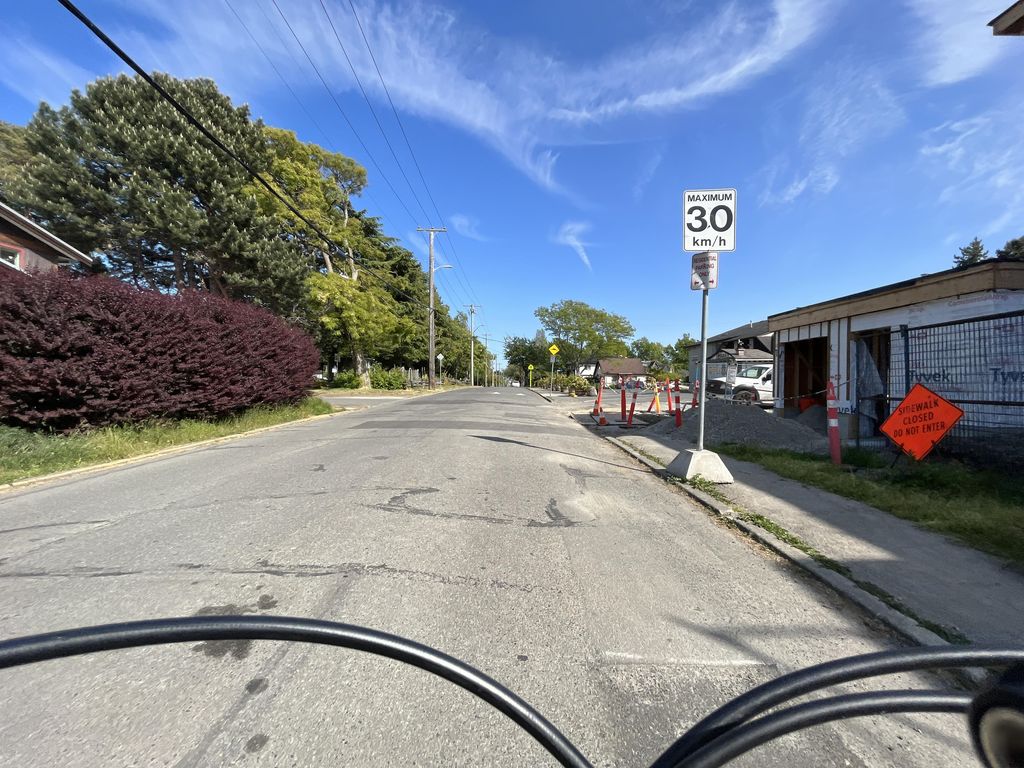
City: victoria